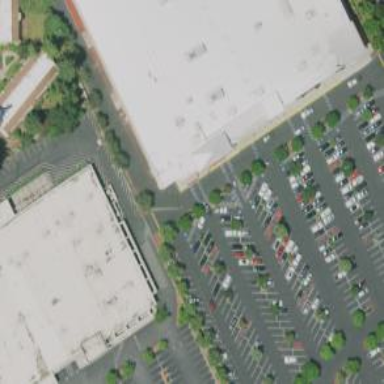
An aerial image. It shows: Parking space is available.